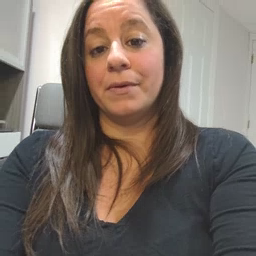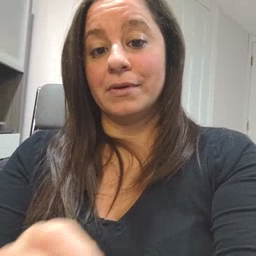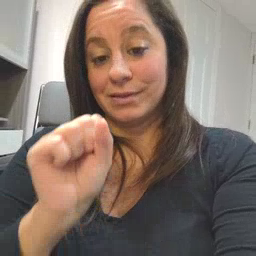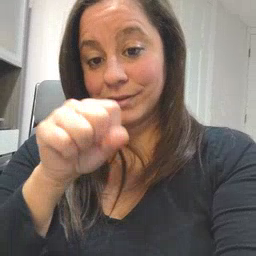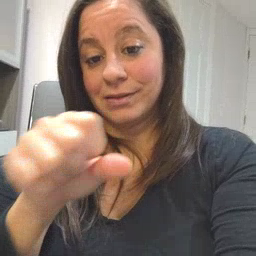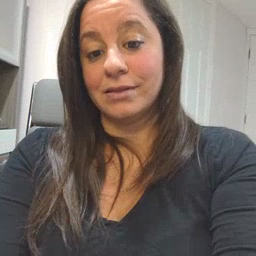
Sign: yes